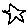
Label: star